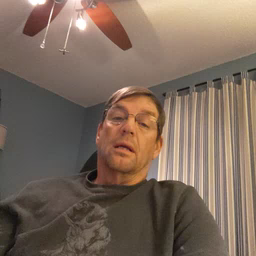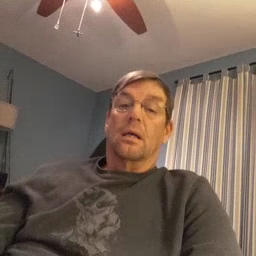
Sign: lion